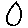
Label: circle